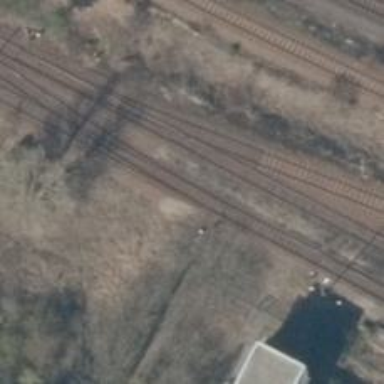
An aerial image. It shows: Railway switch.